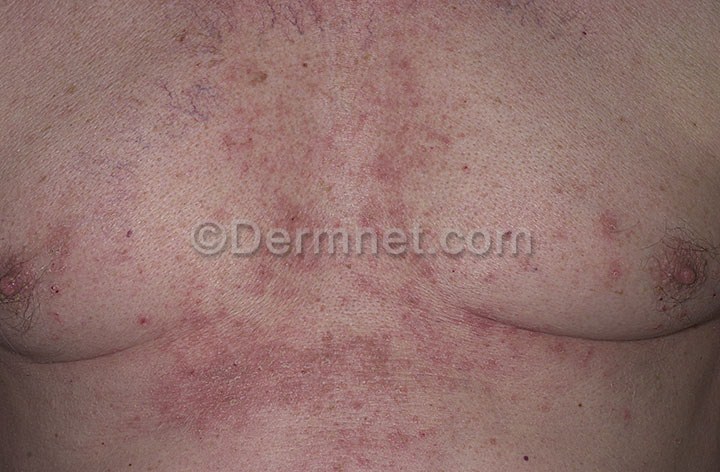
Disease: Psoriasis pictures Lichen Planus and related diseases